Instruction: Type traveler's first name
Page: traveler
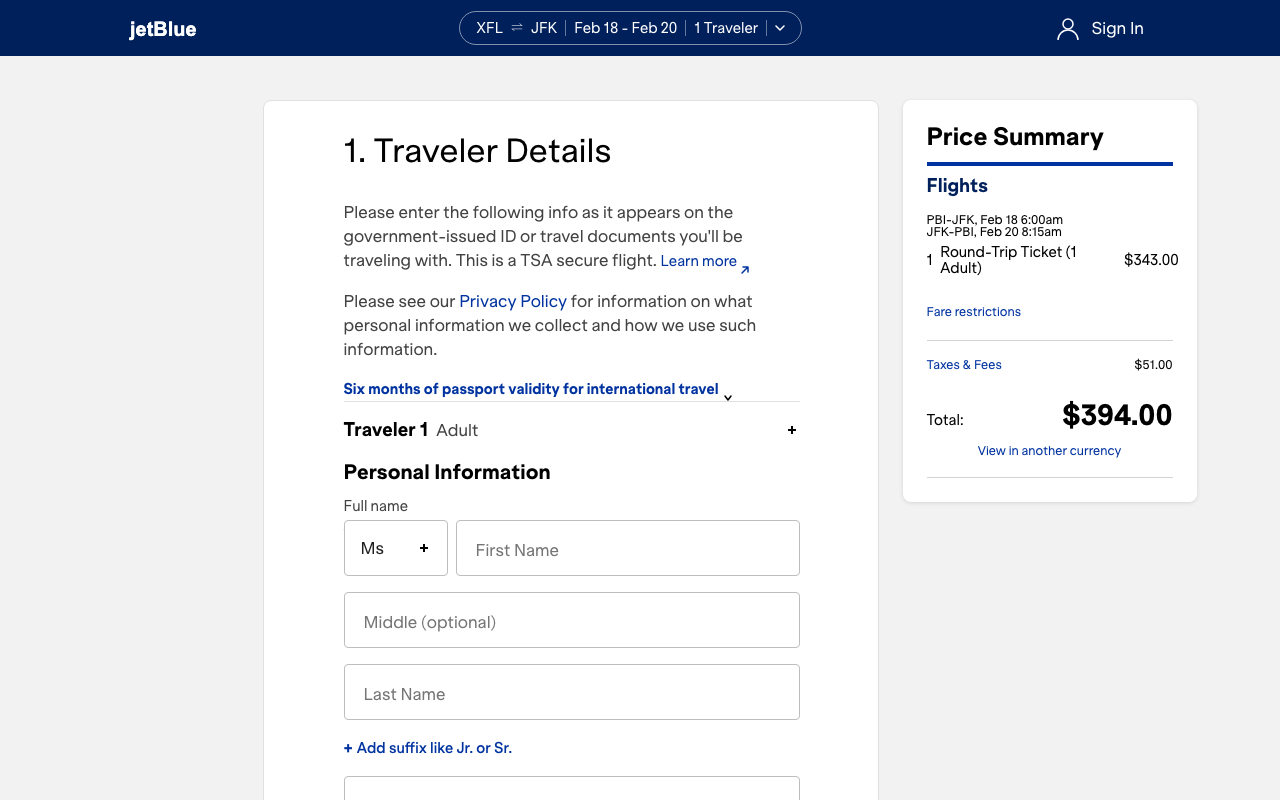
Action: type